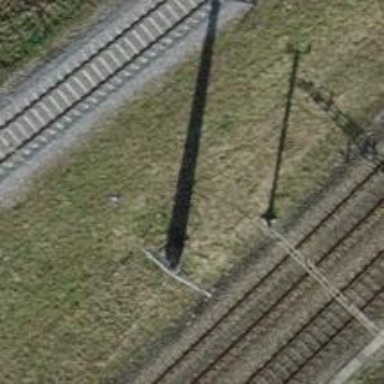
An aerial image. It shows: Power pole.